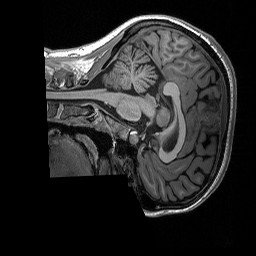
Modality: T1w
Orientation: sagittal
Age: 30
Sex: female
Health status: healthy
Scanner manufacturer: siemens
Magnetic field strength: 3 T
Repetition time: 2.3 s
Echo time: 0.00298 s